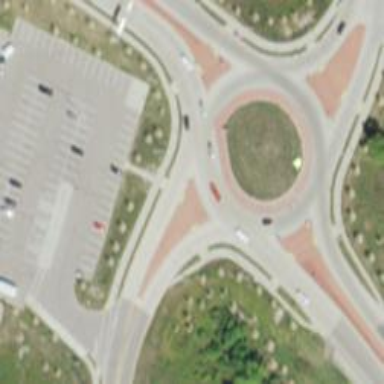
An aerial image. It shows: Secondary road around roundabout.